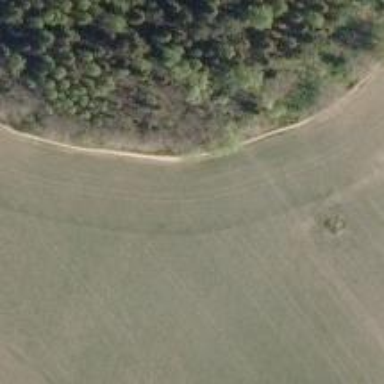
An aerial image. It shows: Path.